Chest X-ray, AP view. Patient: 60 years old, sex F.
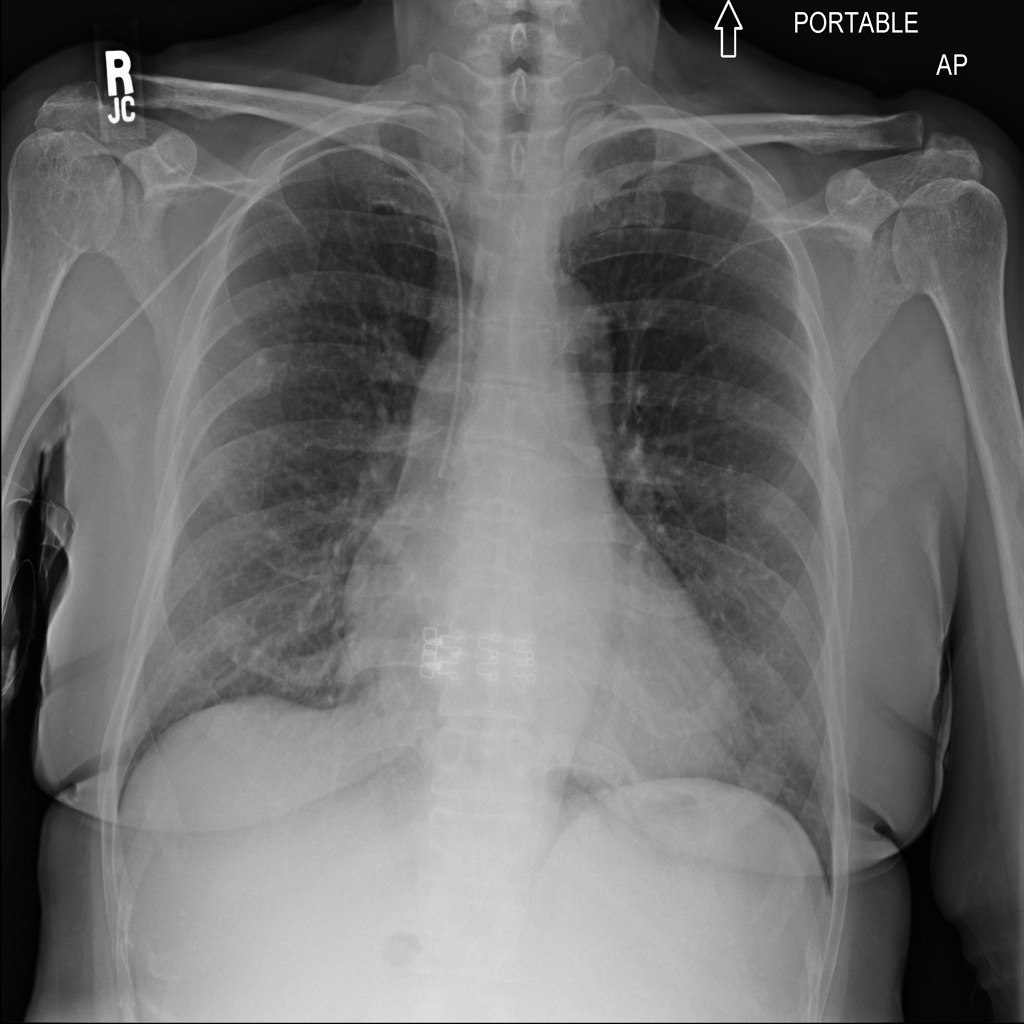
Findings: No Finding